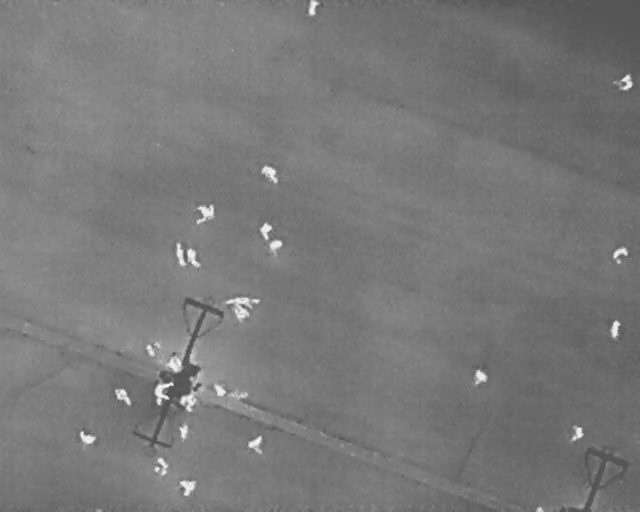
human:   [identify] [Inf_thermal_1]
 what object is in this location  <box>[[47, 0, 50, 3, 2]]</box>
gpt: <ref>1 medium person at the top</ref>